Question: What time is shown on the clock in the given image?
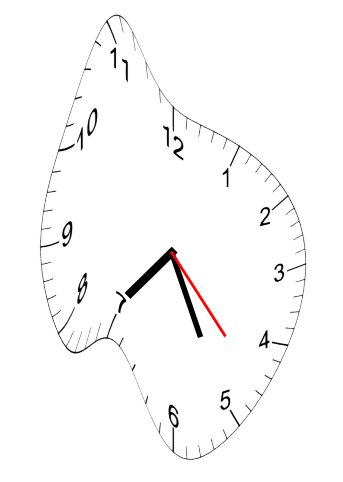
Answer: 07:25:23